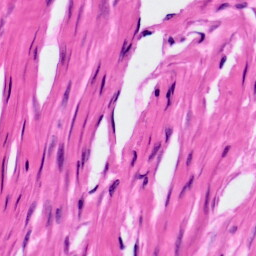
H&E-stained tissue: Ovarian